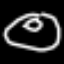
Label: donut